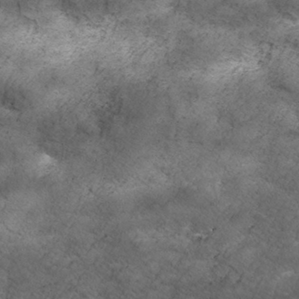
Label: non_frost